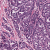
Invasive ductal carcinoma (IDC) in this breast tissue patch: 1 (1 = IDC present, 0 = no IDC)